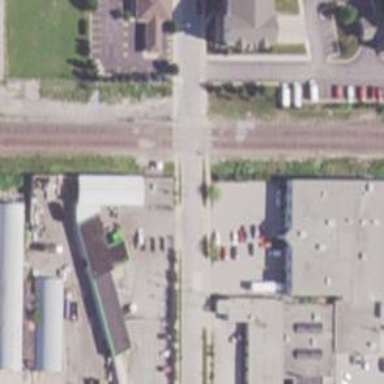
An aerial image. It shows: Railway crossing.